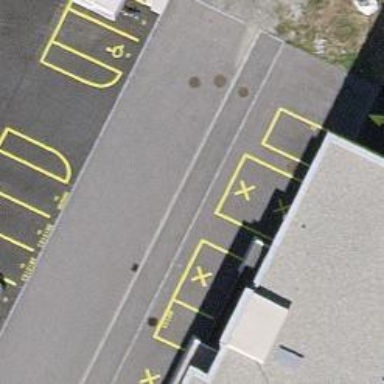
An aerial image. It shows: Parking aisle designated as service road.